Question: I want to modify some look and feel of CS-CART's backend, but I don't know how start yet.
I check the generated standaloneXXX.css, and it says:
> The complete list of files it's generated from:
design/backend/css/lib/ui/jqueryui.css
design/backend/css/styles.less
design/backend/css/glyphs.css
design/backend/css/addons/help_tutorial/styles.less
design/backend/css/addons/seo/styles.less
design/backend/css/addons/call_requests/styles.less
design/backend/css/addons/discussion/styles.less
design/backend/css/addons/hybrid_auth/styles.css
design/backend/css/addons/twigmo/styles.css
but I notice that there are some file like 960.gs and bootstrap in

what is those 960 and bootstrap file used for?
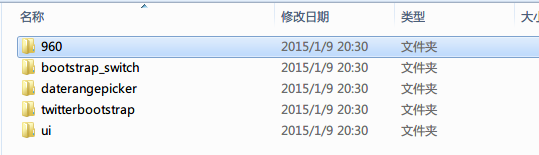
Answer: You can check <URL> or you can start modifying 'design/backend/css/styles.less'